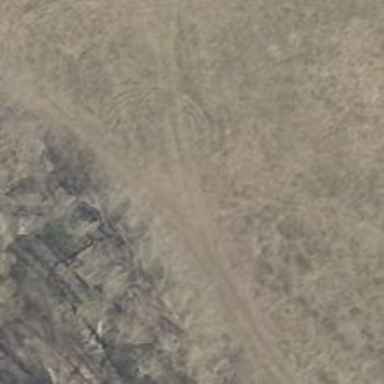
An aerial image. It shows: Track road with grade4 tracktype.